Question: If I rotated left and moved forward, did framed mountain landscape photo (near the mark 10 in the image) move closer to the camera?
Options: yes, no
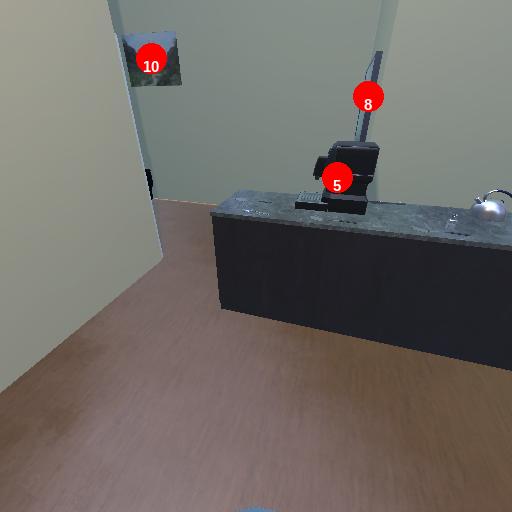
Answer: yes